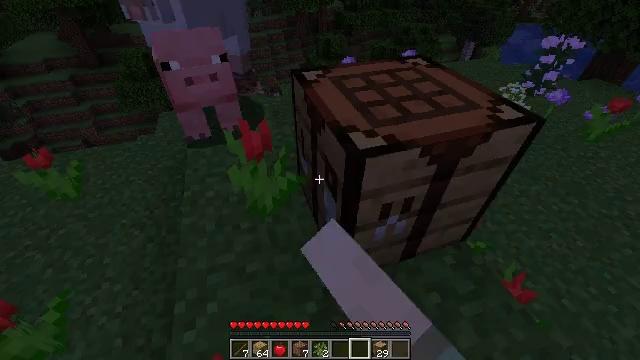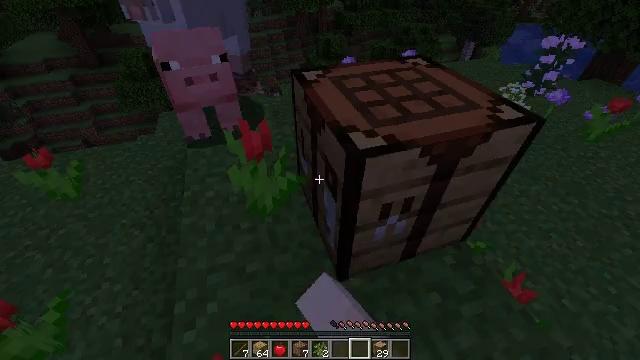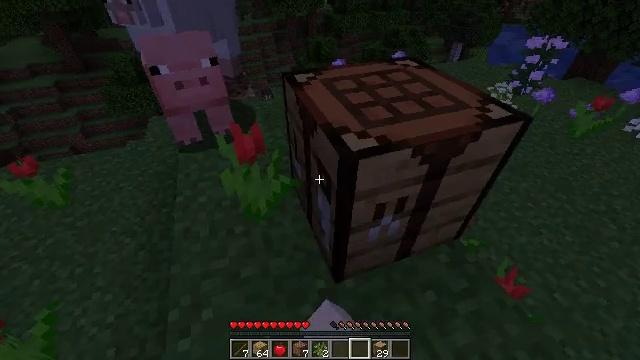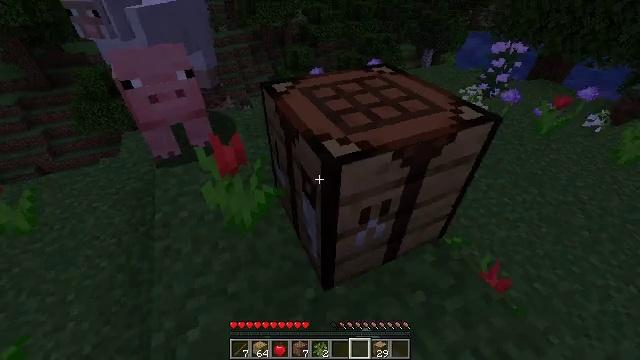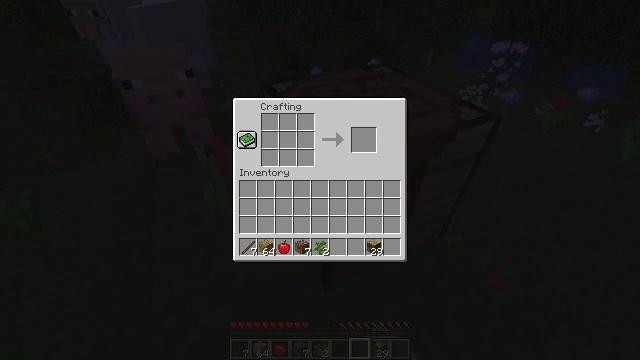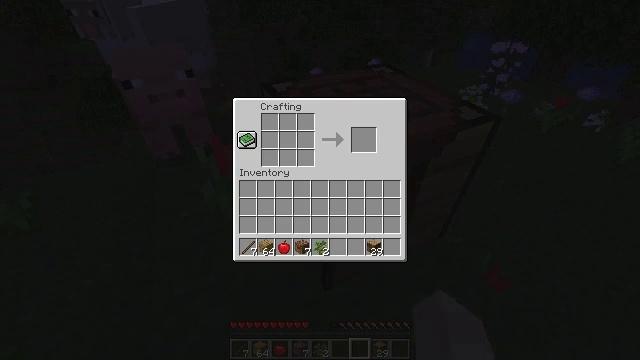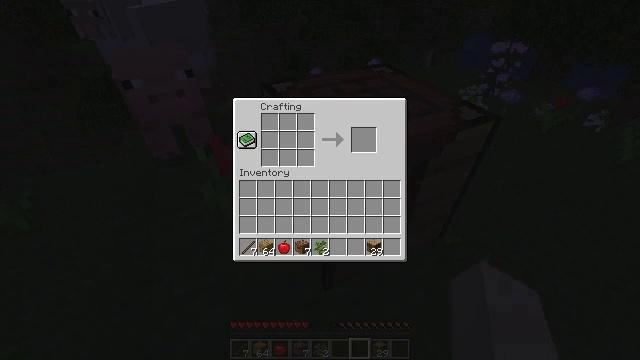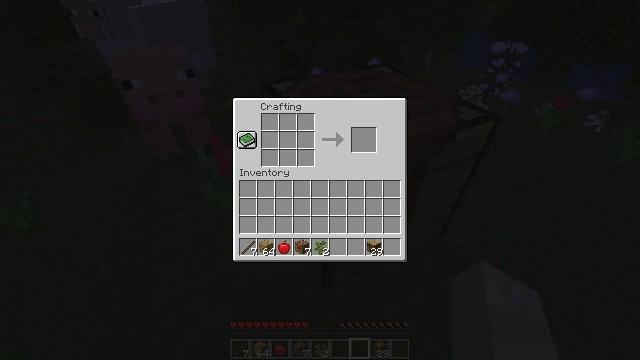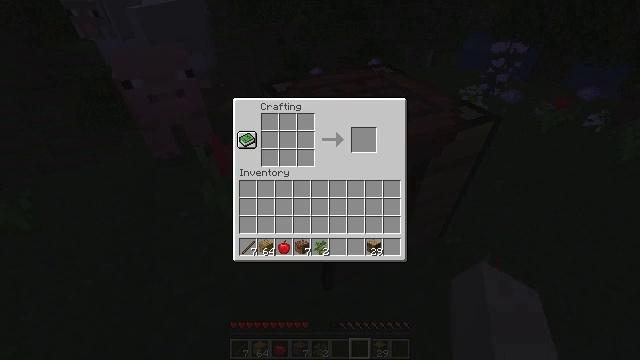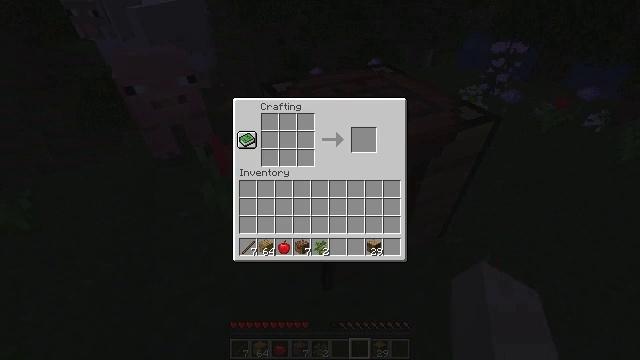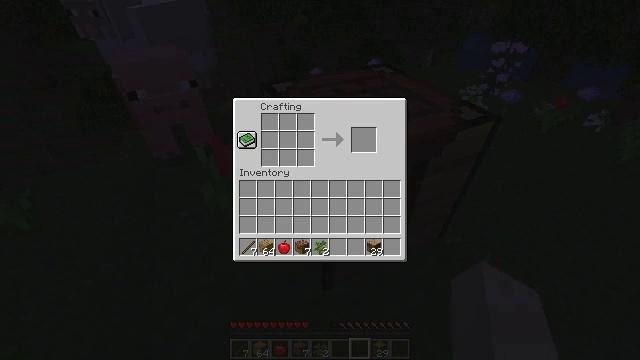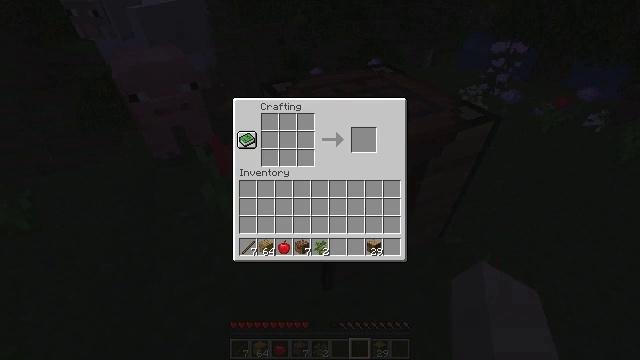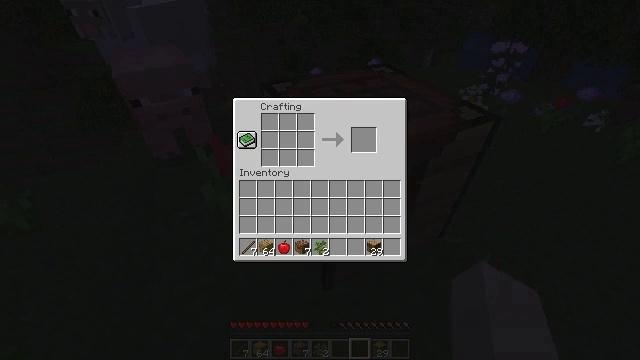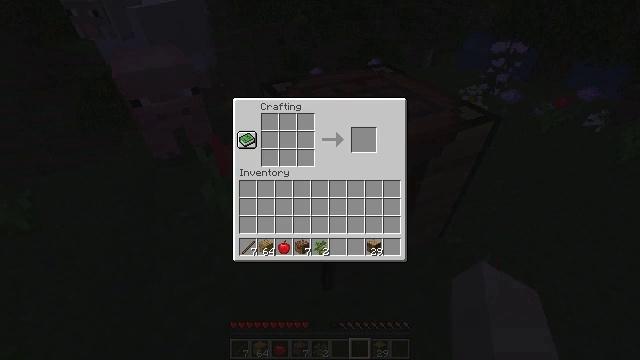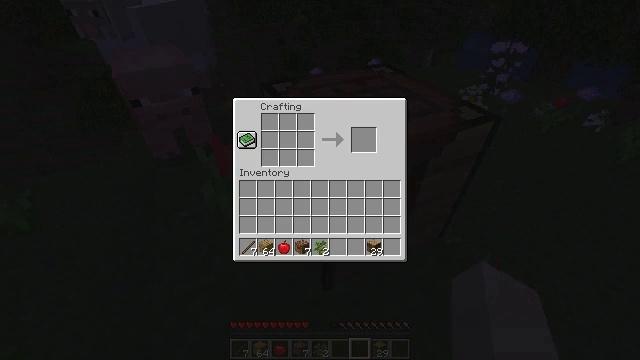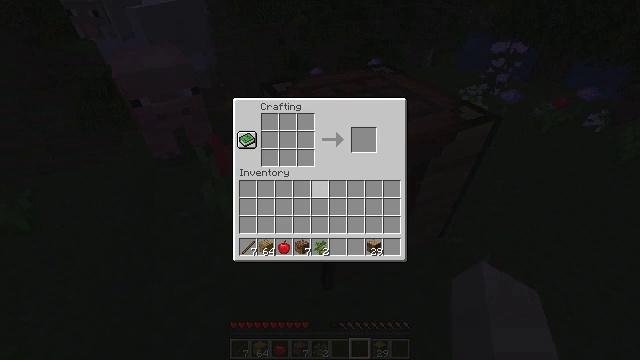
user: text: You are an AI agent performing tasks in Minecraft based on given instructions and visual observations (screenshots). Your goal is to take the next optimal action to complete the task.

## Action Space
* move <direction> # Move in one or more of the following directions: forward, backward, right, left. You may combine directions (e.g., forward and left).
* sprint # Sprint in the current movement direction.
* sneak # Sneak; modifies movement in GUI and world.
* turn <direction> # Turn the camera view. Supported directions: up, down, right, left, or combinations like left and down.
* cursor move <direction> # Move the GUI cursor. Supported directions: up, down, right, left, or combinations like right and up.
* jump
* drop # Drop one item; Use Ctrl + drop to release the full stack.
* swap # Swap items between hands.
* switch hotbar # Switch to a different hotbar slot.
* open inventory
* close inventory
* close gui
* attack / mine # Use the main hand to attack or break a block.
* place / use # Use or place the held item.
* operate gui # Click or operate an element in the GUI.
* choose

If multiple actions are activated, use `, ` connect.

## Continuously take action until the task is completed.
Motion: motion action
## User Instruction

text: Open the crafting table to create a wooden sword.
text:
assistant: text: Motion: no_op
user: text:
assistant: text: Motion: turn right
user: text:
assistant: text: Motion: turn right and up
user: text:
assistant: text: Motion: use / place
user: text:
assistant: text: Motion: use / place
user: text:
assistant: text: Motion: use / place
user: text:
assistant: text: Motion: use / place
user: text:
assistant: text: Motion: no_op
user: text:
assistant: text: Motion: no_op
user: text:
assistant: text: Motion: no_op
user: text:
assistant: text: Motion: no_op
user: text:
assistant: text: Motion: no_op
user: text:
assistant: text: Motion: no_op
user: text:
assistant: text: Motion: no_op
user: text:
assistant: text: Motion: no_op
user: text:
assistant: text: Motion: turn left
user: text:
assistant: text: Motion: turn left
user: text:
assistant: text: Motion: no_op
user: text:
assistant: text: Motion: turn down
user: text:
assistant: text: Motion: turn down
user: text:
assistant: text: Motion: turn right and down
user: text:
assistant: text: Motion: no_op
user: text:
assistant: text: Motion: no_op
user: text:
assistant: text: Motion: turn left
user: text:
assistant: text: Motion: turn left
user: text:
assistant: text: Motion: turn left
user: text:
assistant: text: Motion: no_op
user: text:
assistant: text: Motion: no_op
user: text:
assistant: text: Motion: turn left and up
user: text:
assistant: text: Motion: turn left and up